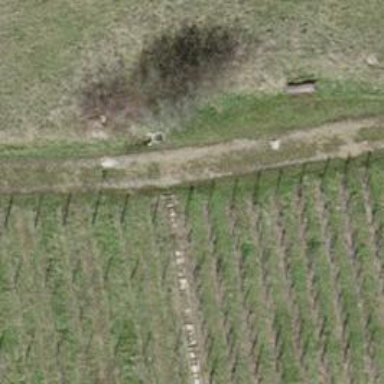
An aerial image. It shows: Bench.